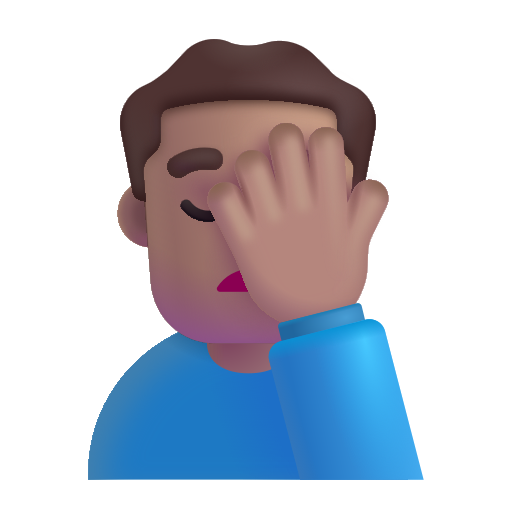
man facepalming color